Brain MRI, t1w sequence, axial 2D slice.
Patient: age 40, sex F, weight 78 kg, height 1.78 m
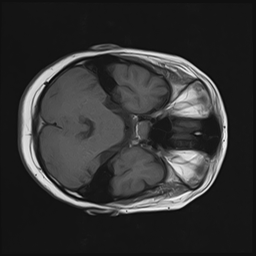